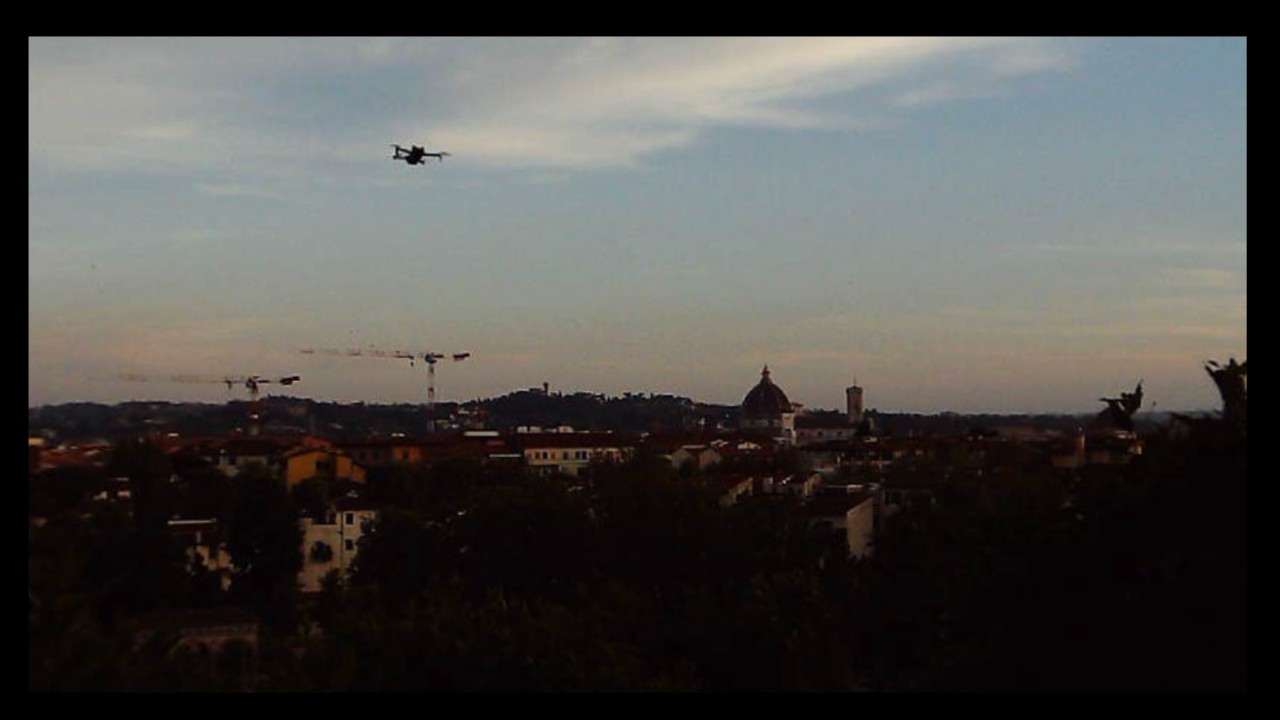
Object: Betafpv air75

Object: DJI Mini 3